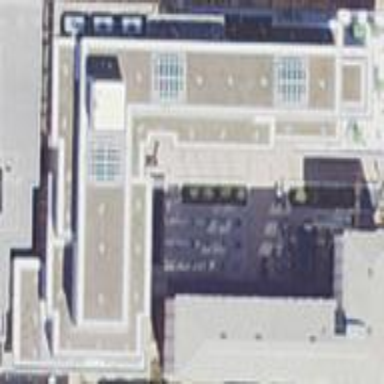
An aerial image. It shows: Government office building.